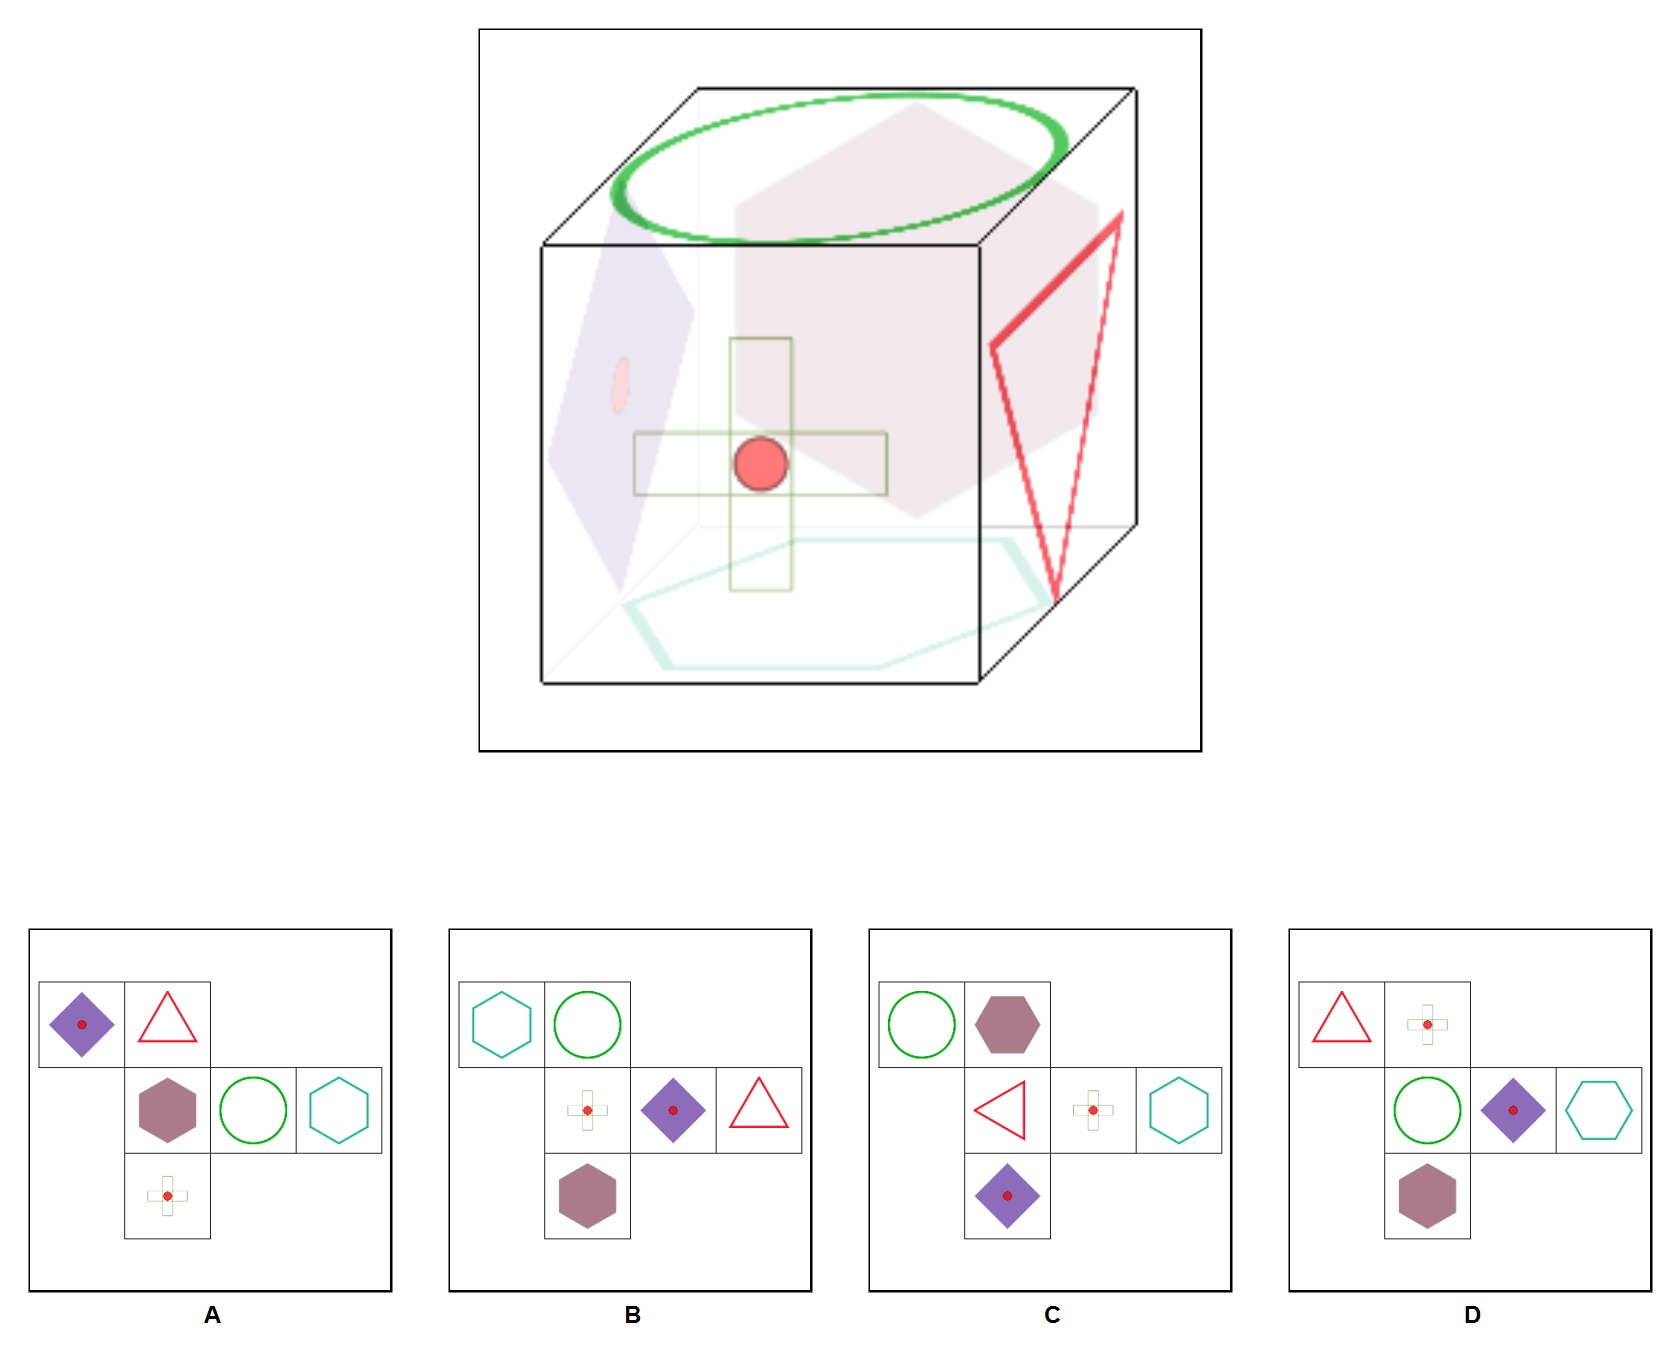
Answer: D